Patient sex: M
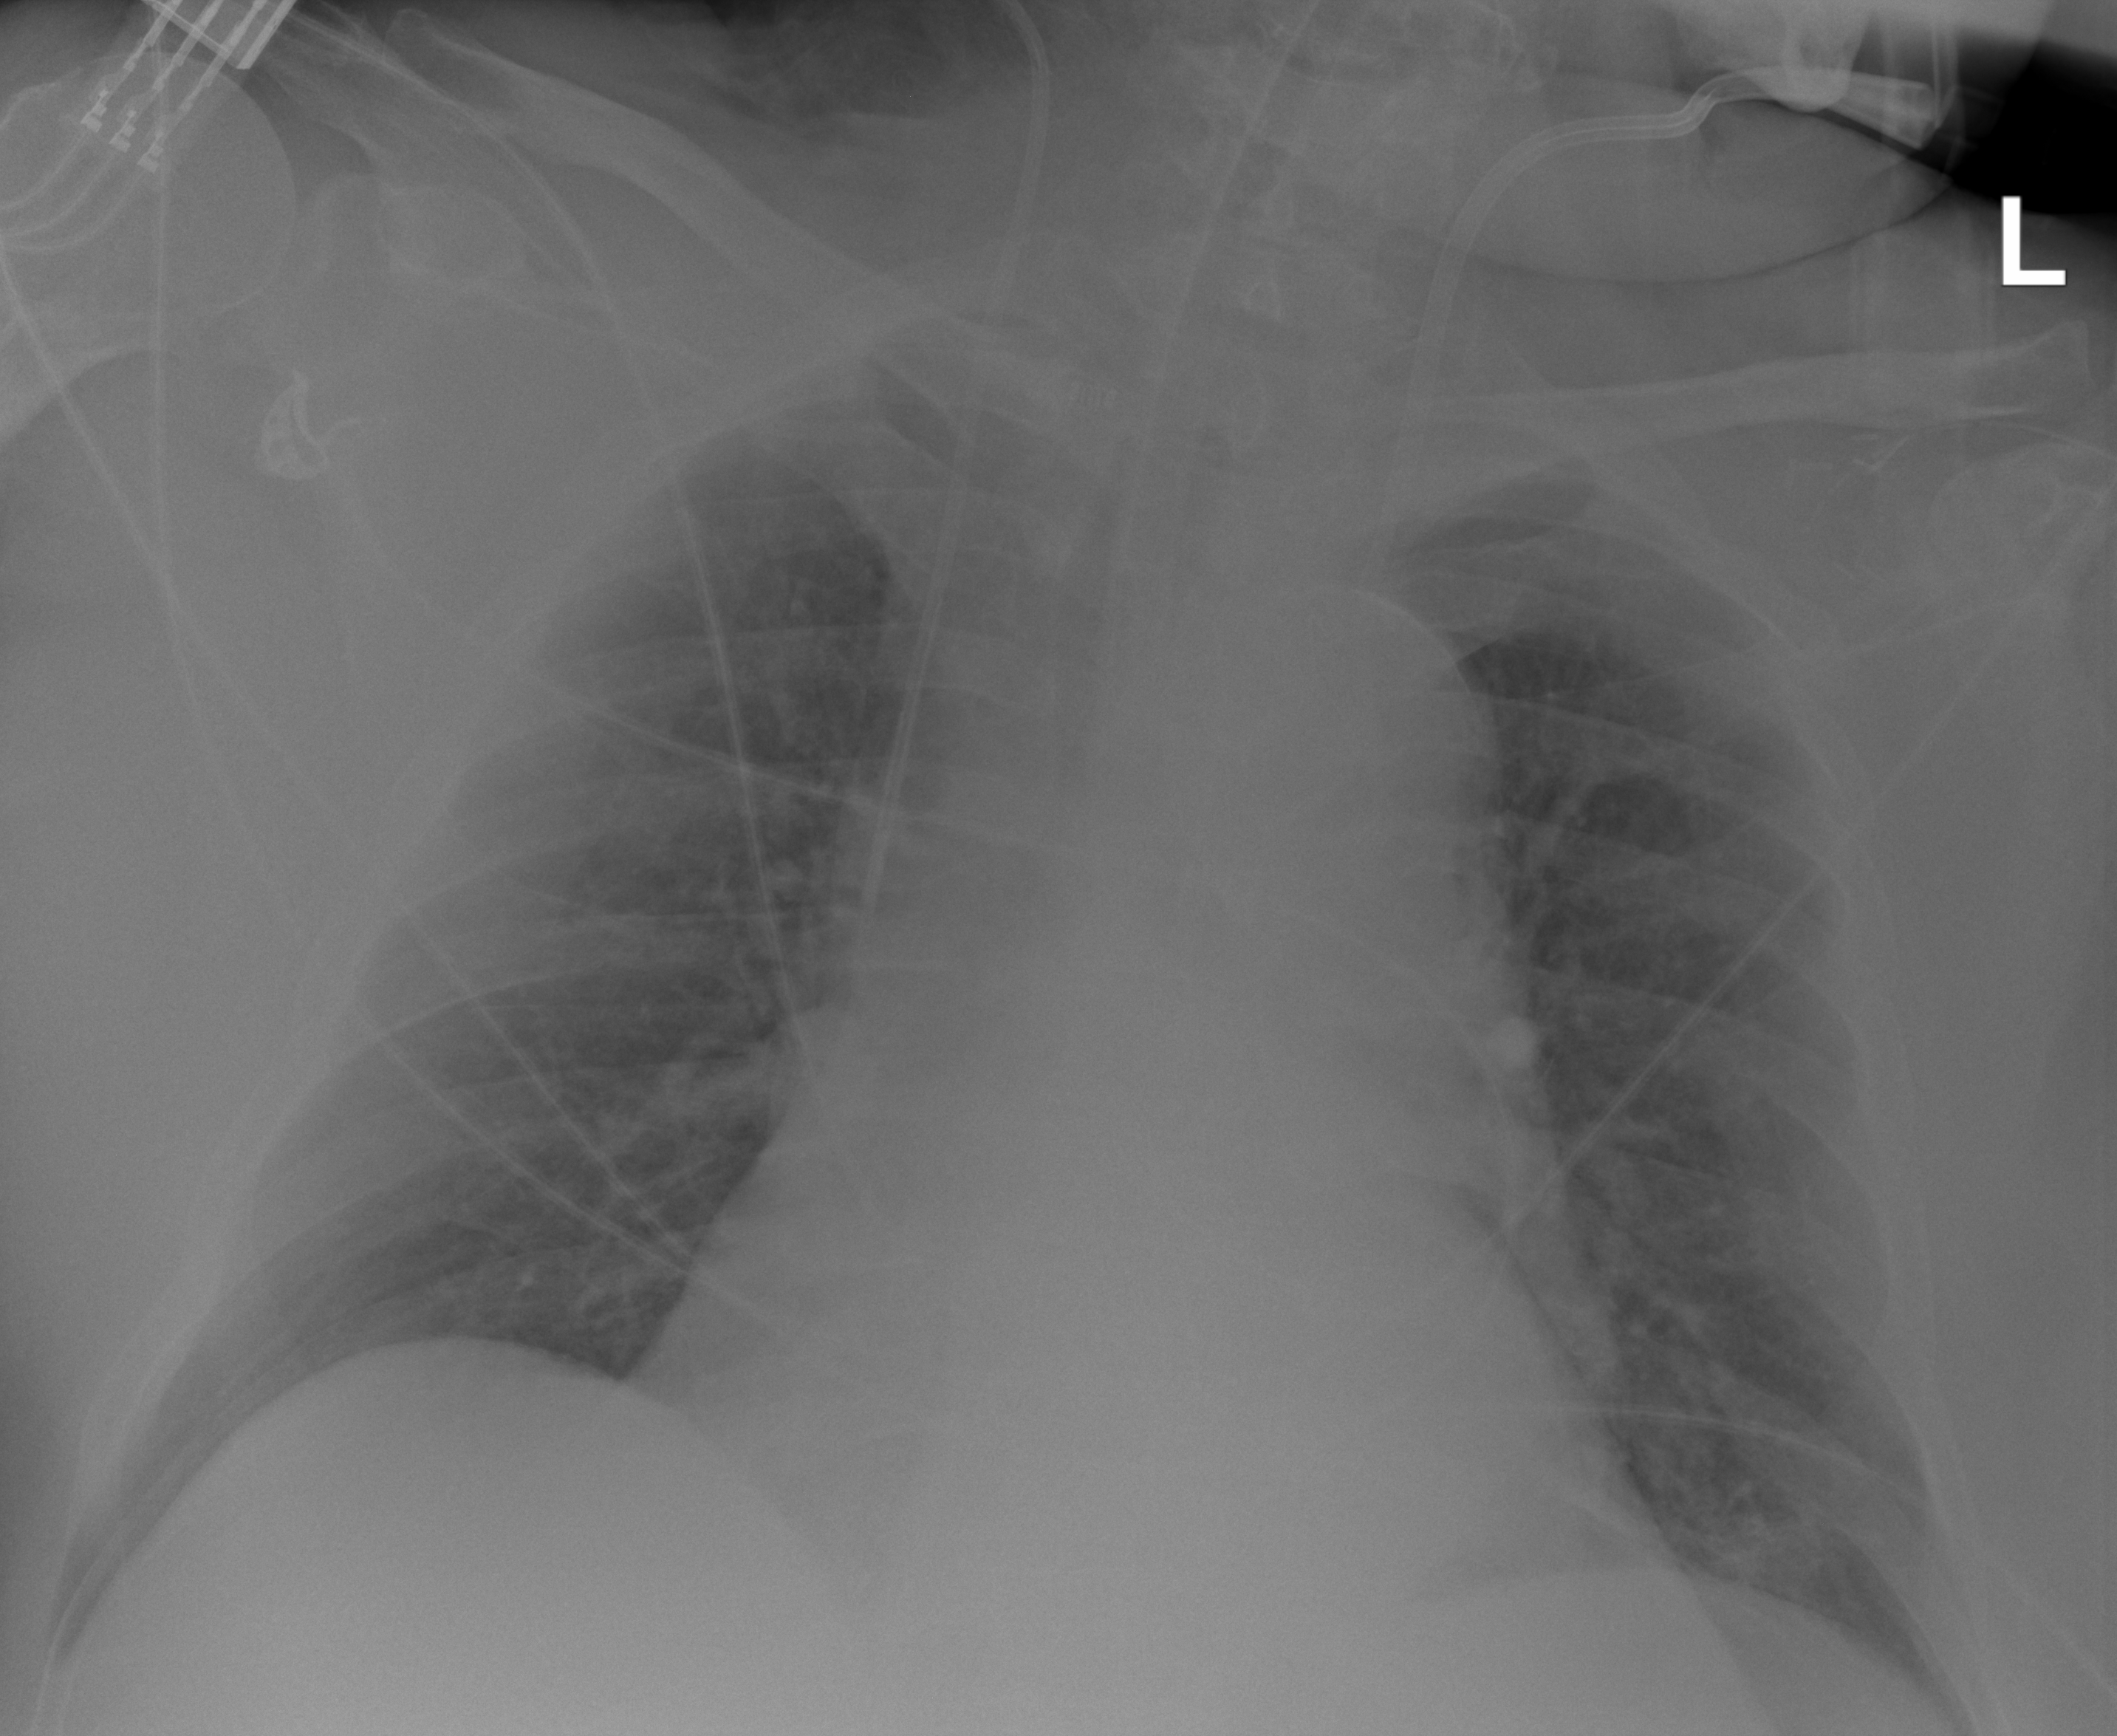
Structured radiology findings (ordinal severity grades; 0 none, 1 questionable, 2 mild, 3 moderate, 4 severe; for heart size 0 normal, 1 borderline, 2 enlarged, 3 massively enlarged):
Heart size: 2
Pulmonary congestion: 0
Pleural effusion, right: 0
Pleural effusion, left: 0
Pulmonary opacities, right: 0
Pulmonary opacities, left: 0
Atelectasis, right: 0
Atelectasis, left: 2